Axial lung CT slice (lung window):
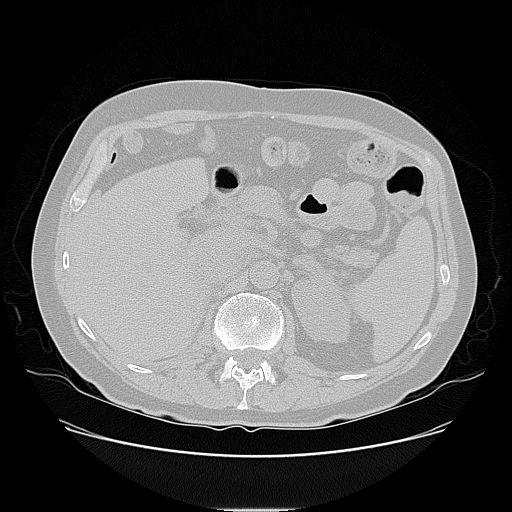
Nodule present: no